Question: From <URL>, I thought that I could increase the inter-paragraph spacing by doing one of these:
'''
par.SetLeading(15, 2.5f); // doesn't do anything
par.SetLeading(0, 2); // doesn't do anything
'''
In context:
'''
Chunk boldpart = new Chunk("Important: ", helvetica9BoldRed);
Chunk ini = new Chunk("Form must be filled out in ", helvetica9Red);
Anchor anchor = new Anchor("Adobe Reader", LinkFont);
anchor.Reference = "http://www.adobe.com";
Chunk middlePart = new Chunk(" or Acrobat Professional 8.1 or above. To save completed forms, Acrobat Professional is required. For technical and accessibility assistance, contact the ", helvetica9Red);
Anchor anchorCCO = new Anchor("Campus Controller's Office", LinkFont);
anchor.Reference = "mailto:dplatypus@ucsc.edu";
PdfPTable tbl = new PdfPTable(1);
tbl.WidthPercentage = 55;
tbl.HorizontalAlignment = Element.ALIGN_LEFT;
var par = new Paragraph();
//par.SetLeading(15, 2.5f); // doesn't do anything
par.SetLeading(0, 2); // doesn't do anything
par.Add(boldpart);
par.Add(ini);
par.Add(anchor);
par.Add(middlePart);
par.Add(anchorCCO);
PdfPCell chunky = new PdfPCell(par);
chunky.BorderWidth = PdfPCell.NO_BORDER;
tbl.AddCell(chunky);
doc.Add(tbl);
'''
As the comments indicate, neither do anything. Here's what I see:

How can I increase the distance between lines within a paragraph?
## UPDATE
When I attempt this (in response to the answer):
'''
PdfPCell chunky = new PdfPCell();
chunky.AddCell(par);
'''
I get, ""
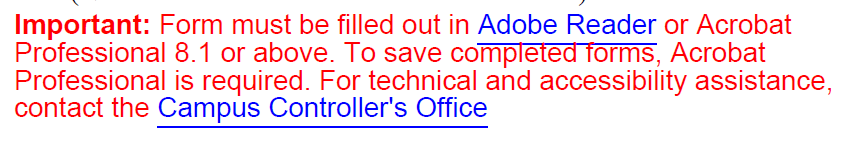
Answer: Your question is a duplicate of many questions already answered on StackOverflow. These are some of them:
- <URL>-
There are plenty more, but those mentioned above are the ones that were selected for the free ebook <URL>, a book that answers many of the questions you've asked in the past week.
When you do this:
'''
PdfPCell chunky = new PdfPCell(par);
'''
You do not treat 'par' as a 'Paragraph'. The 'PdfPCell' looks at 'par' as if it were a 'Phrase' ('Phrase' is the superclass of 'Paragraph'). As documented on many pleases, you are creating a 'PdfPCell' in . means that
In other words: if you define a 'leading' for 'par', it will be ignored. Instead, the 'leading' of 'chunky' will be used. This is a design choice that was made based on experience: defining properties at the level of the cell makes more sense when you are mainly interested in adding text.
In some cases, you do not want to define properties at the level of the cell. For instance: maybe you have a cell with content that consists of different 'Paragraph' objects with different leadings, alignments, etc...
In that case, you'll switch from text mode to . You can do that like this:
'''
PdfPCell chunky = new PdfPCell();
chunky.AddCell(par);
'''
Properties such as leading and alignment defined at the level of the cell will be ignored. Instead, the 'leading' and 'alignment' of 'par' will be taken into account (and 'par' will be treated as a real 'Paragraph', not as a 'Phrase').
All of this is explained in <URL>, and many other places.